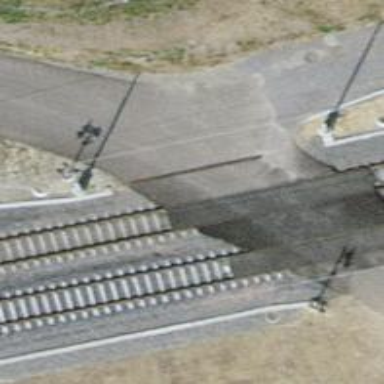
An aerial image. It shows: Level crossing at the railway with full barrier.